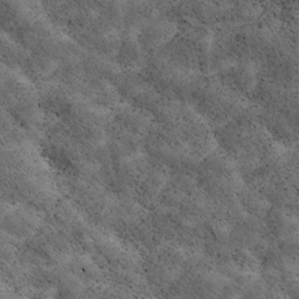
Label: non_frost